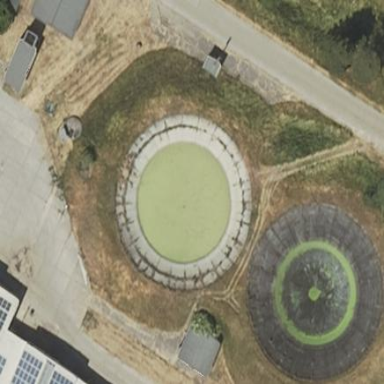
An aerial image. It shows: Sewage reservoir.